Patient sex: M
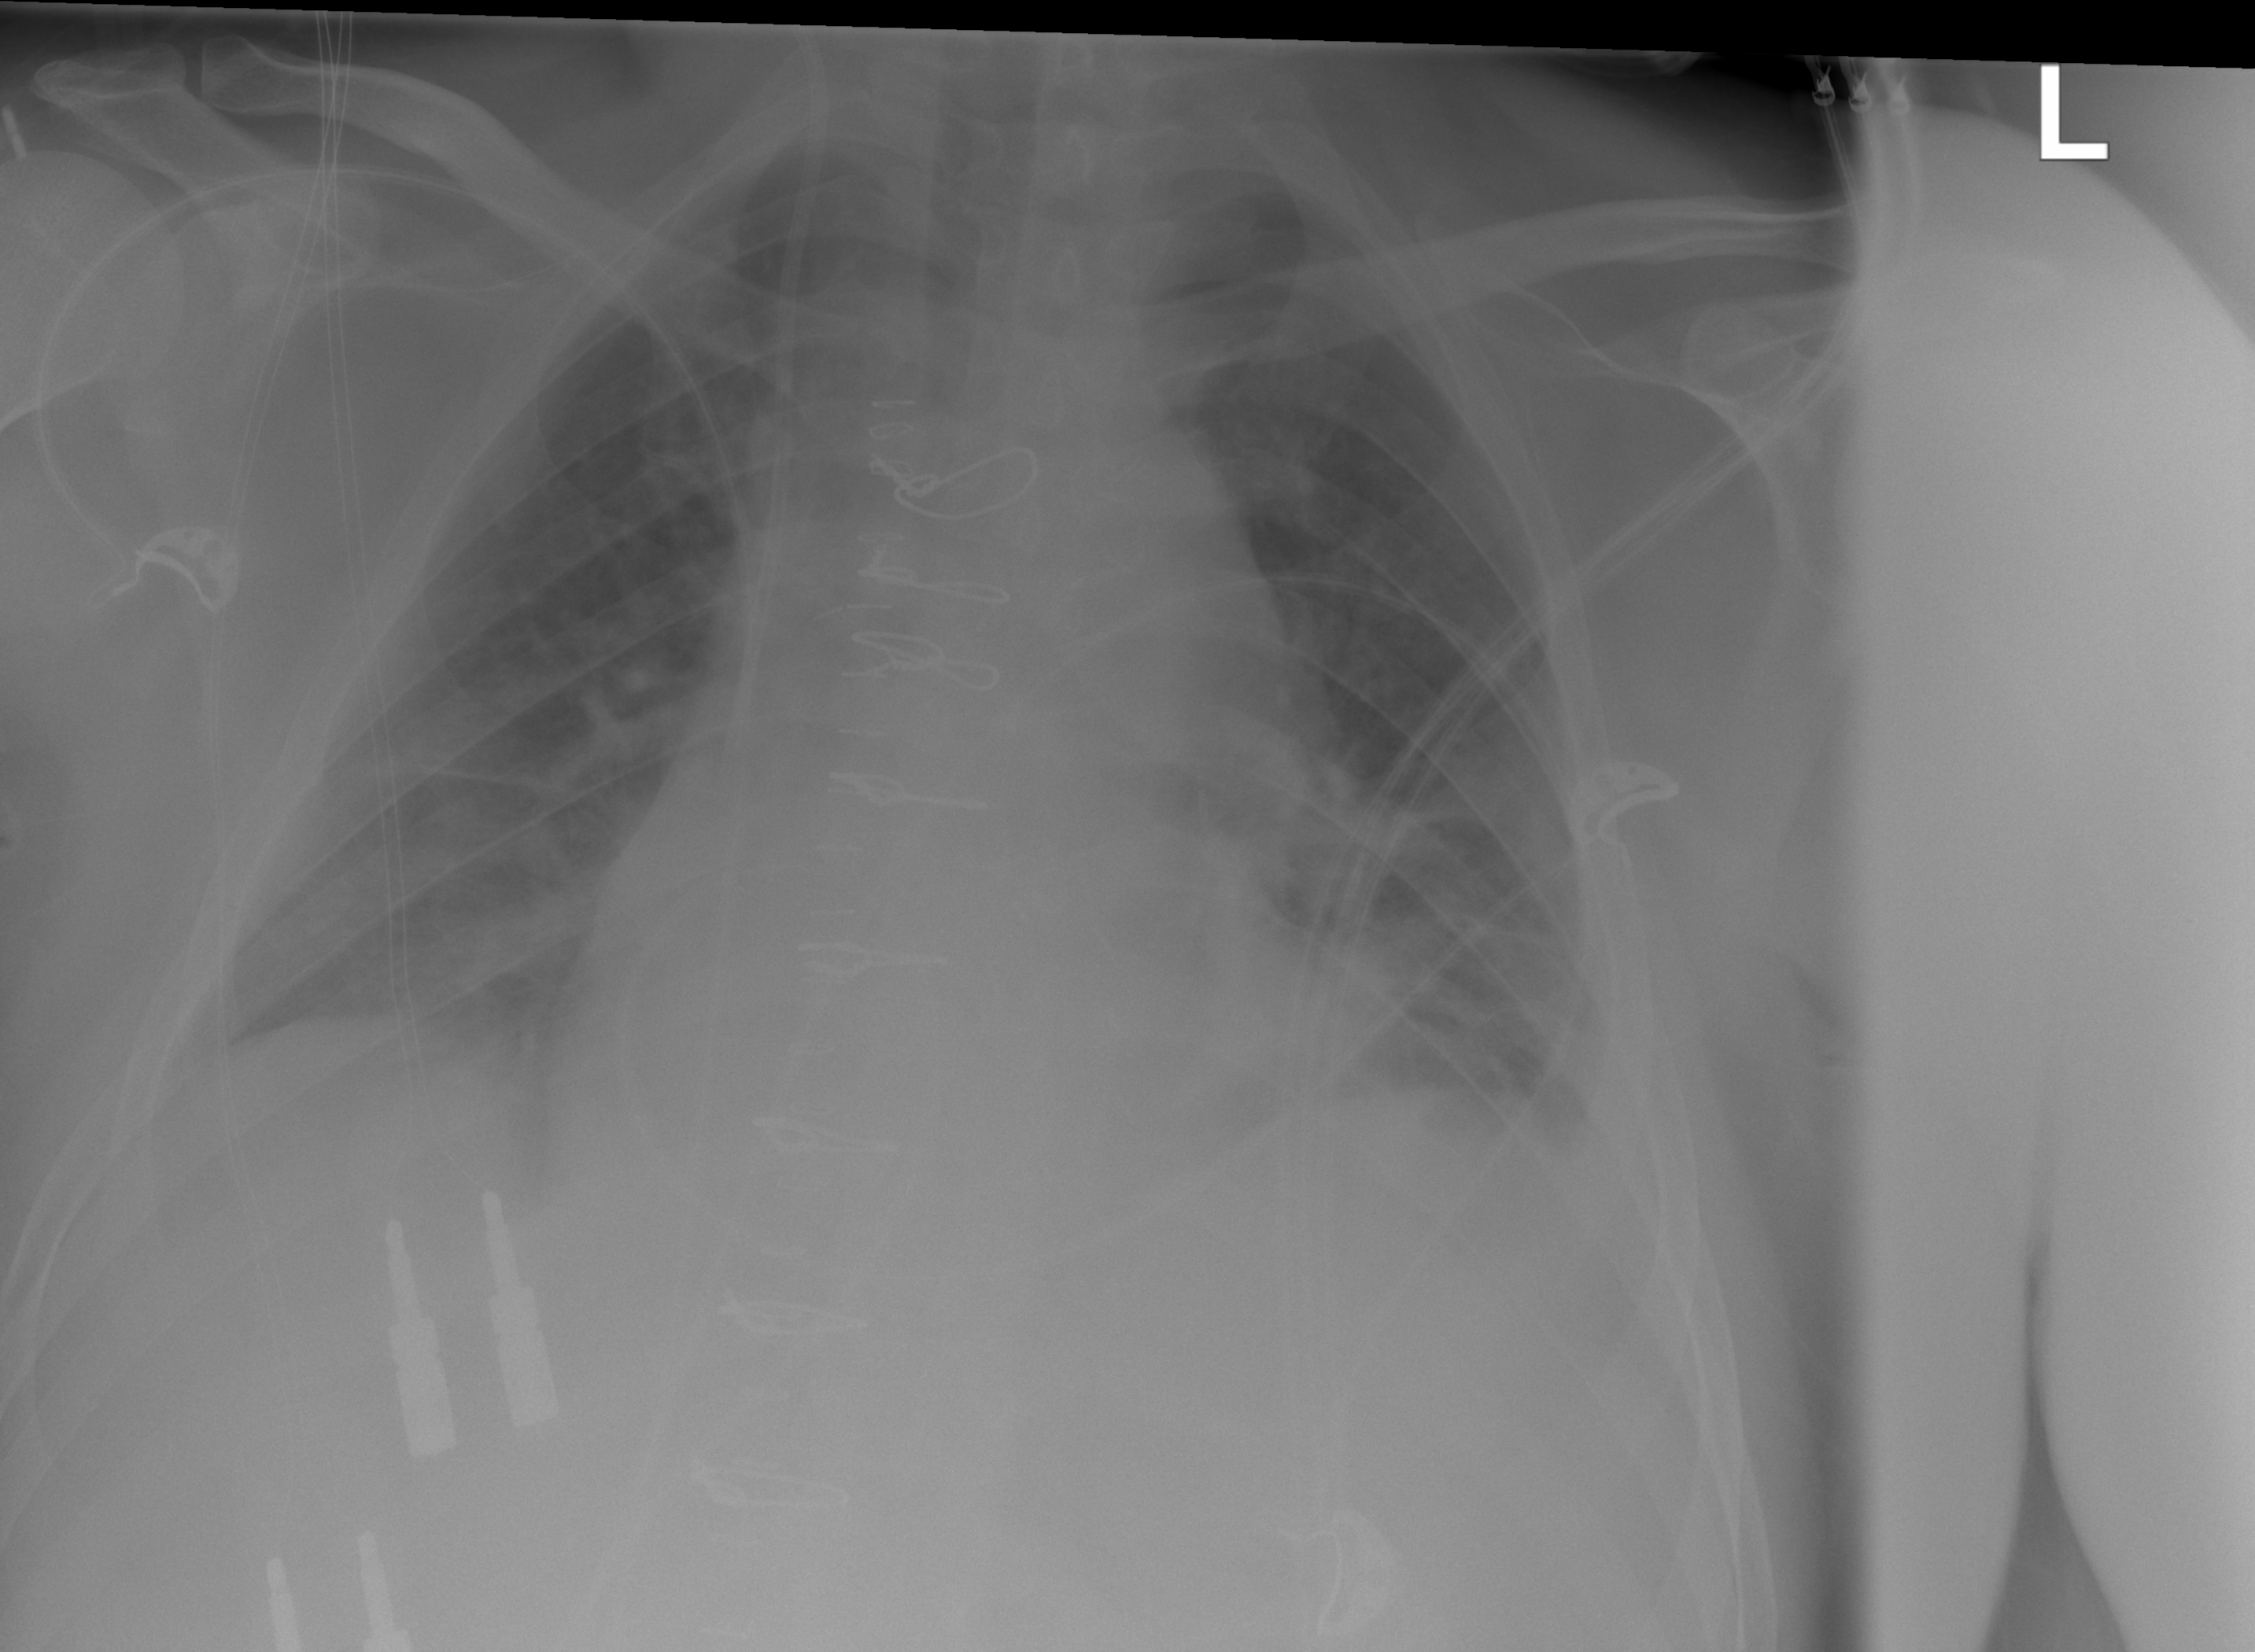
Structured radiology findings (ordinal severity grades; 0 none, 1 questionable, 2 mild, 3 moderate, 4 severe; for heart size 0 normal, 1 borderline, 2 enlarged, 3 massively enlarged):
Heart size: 0
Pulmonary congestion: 0
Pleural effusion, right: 2
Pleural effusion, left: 1
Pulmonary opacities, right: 0
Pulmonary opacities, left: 2
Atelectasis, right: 2
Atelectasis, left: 2